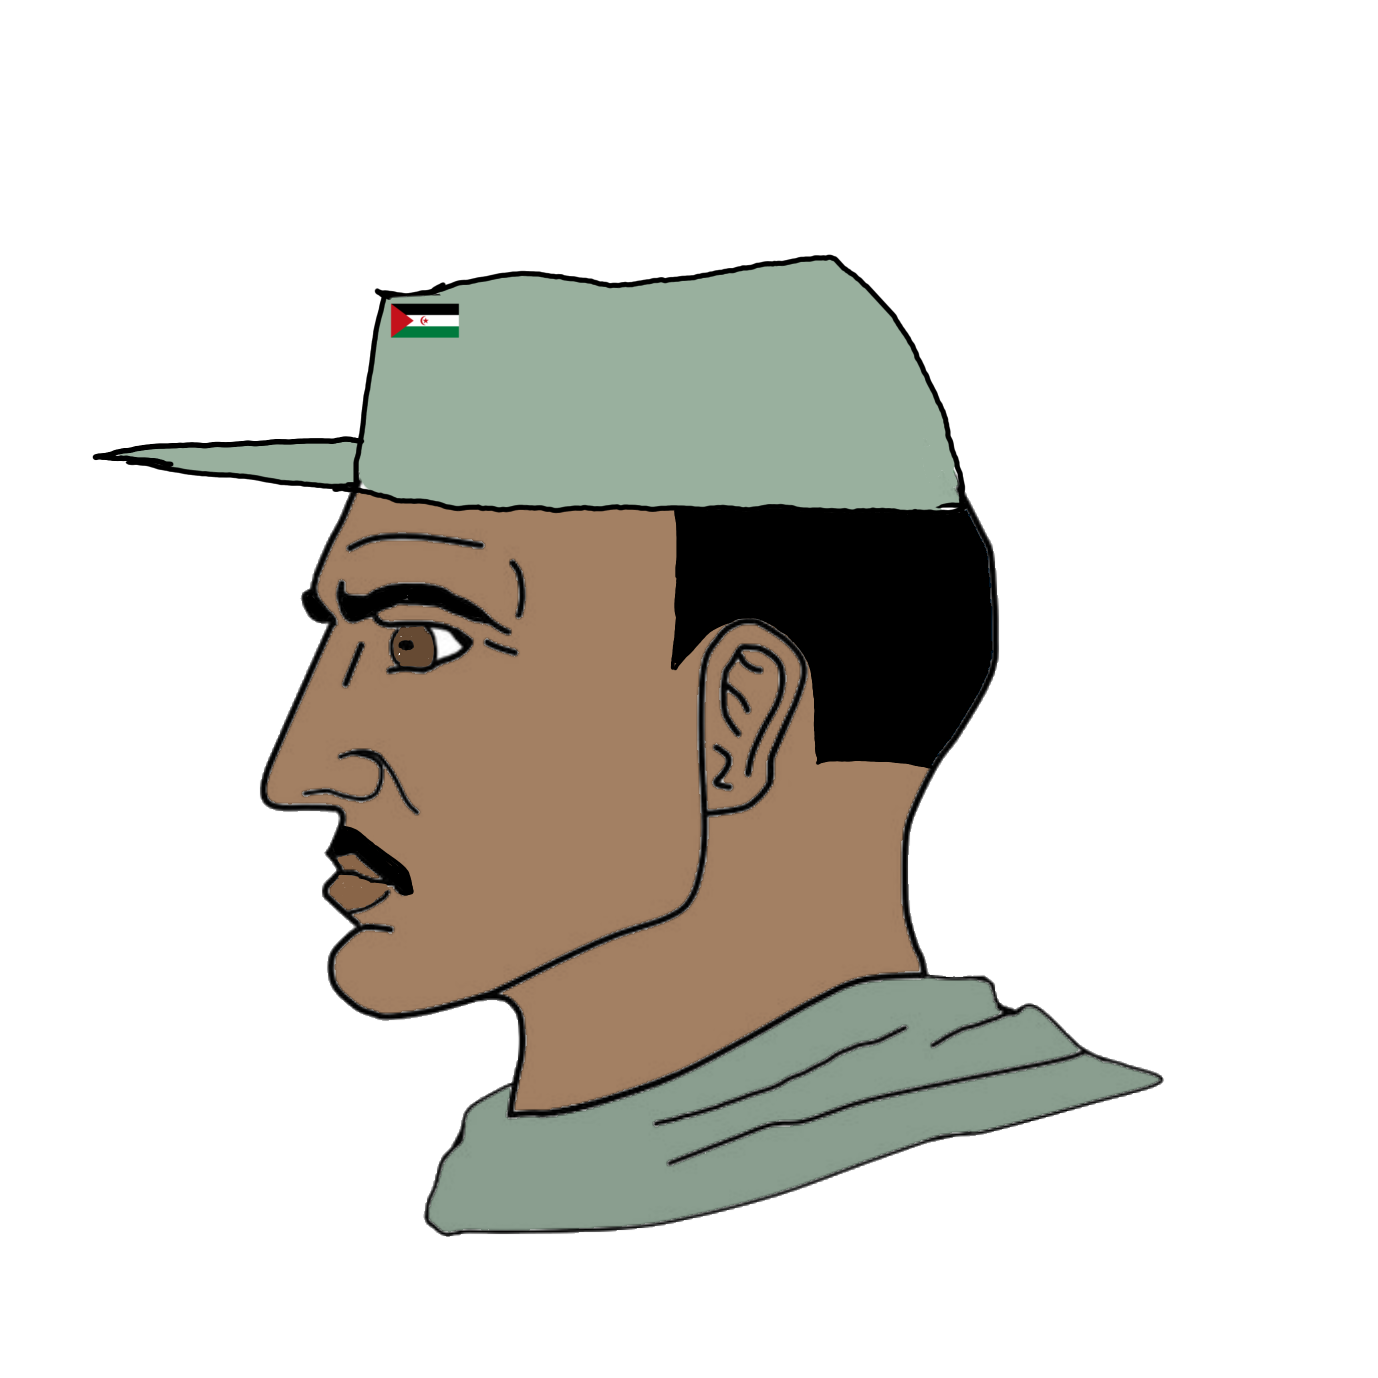
Label: 4_Yes_Chad